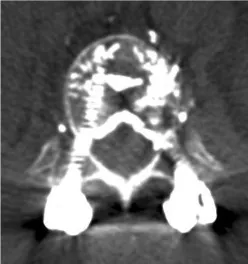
Postoperative computed tomography (CT) of the thoracic spine. (d) Axial CT scan of T12 showing cement augmentation prior to pedicle screw placement.
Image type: radiology (ct)